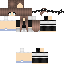
A female human skin with medium skin, wearing brown long hair dressed in a blue hoodie and blue pants, featuring a closed mouth.